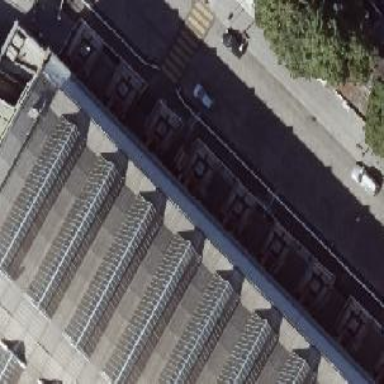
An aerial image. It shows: Close-up of railway platform edge.